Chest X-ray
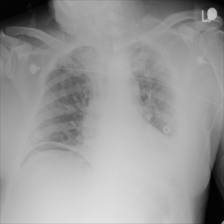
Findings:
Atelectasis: positive
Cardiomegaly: negative
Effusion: negative
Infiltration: positive
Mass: negative
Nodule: negative
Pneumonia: negative
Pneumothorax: positive
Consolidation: negative
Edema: negative
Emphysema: negative
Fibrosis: negative
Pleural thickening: negative
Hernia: negative